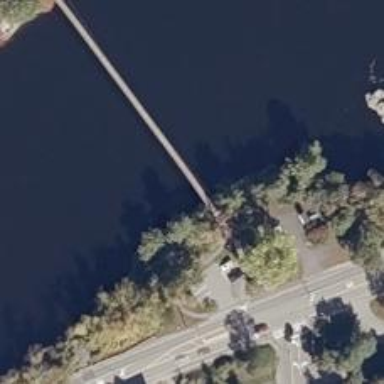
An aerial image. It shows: Footway on bridge.